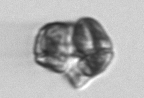
Label: Karenia